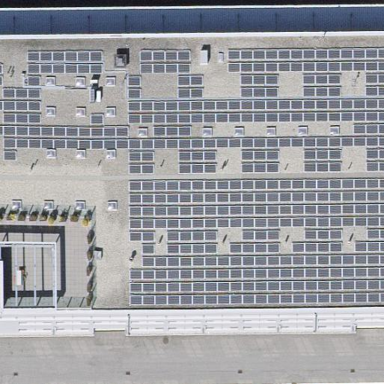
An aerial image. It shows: Solar power generator utilizing photovoltaic technology with solar photovoltaic panels.